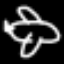
Label: airplane